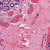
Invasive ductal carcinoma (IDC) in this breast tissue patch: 0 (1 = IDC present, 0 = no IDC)